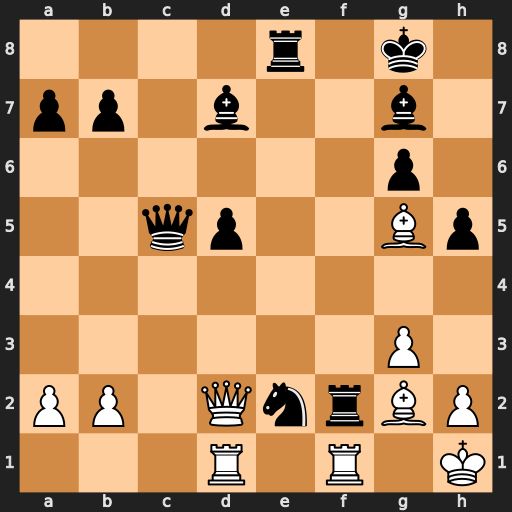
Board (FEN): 4r1k1/pp1b2b1/6p1/2qp2Bp/8/6P1/PP1QnrBP/3R1R1K
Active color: w
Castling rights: -
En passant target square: -
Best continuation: Qxd5+ Qxd5 Bxd5+ Kh7 Rxf2